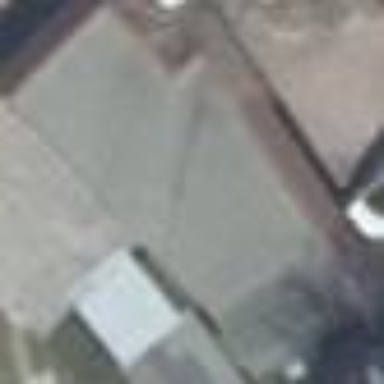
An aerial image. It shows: Garage building.